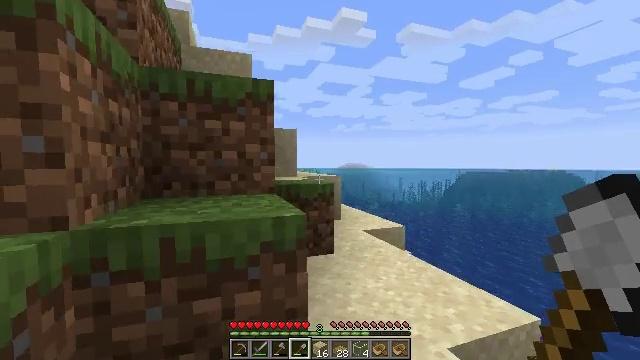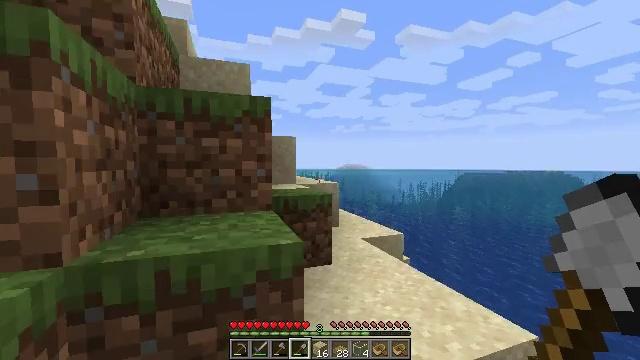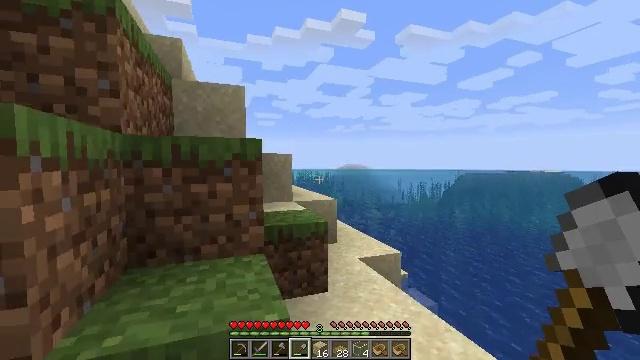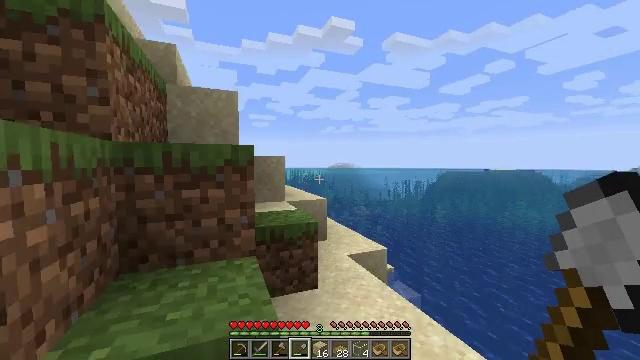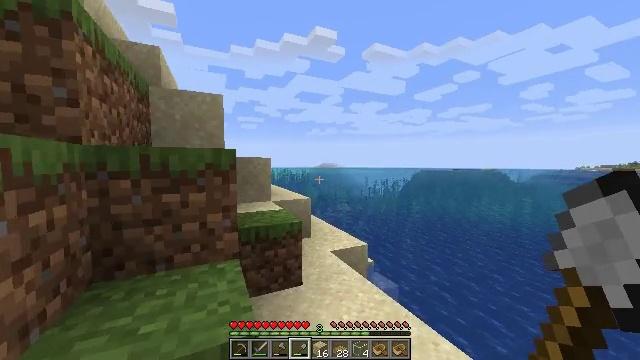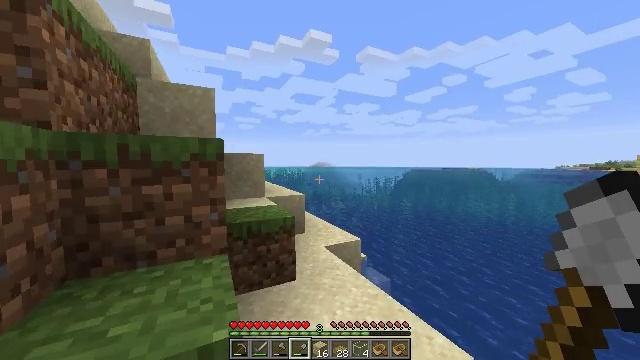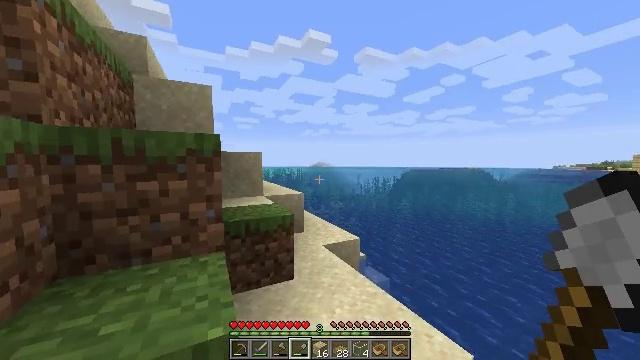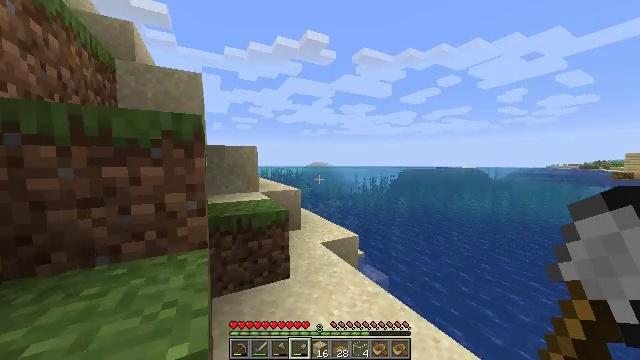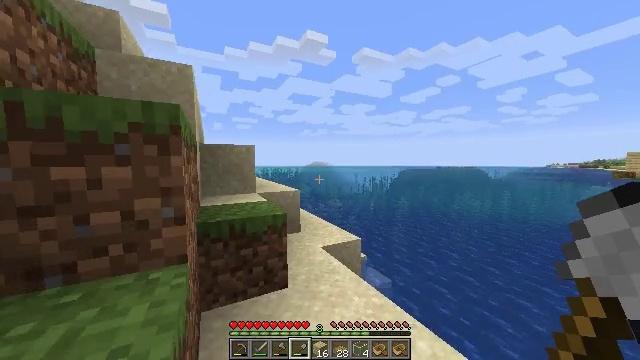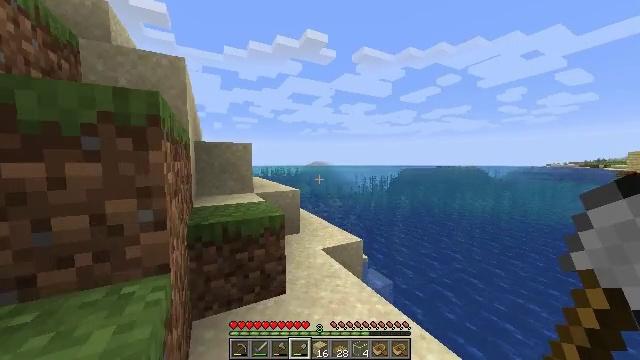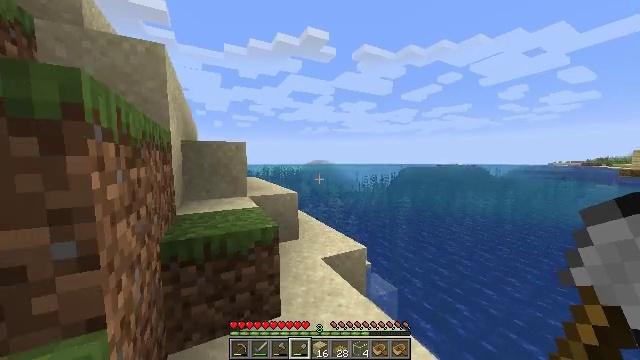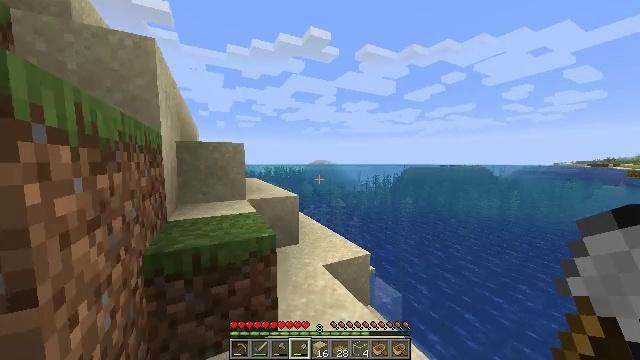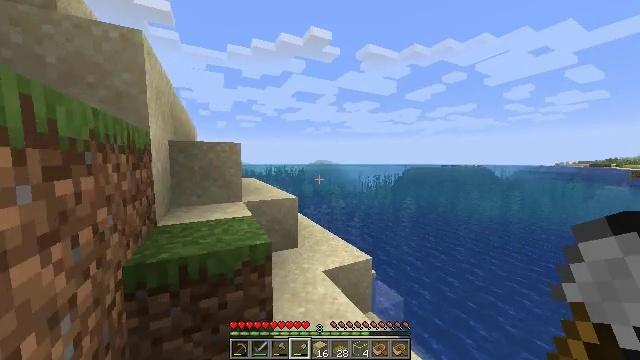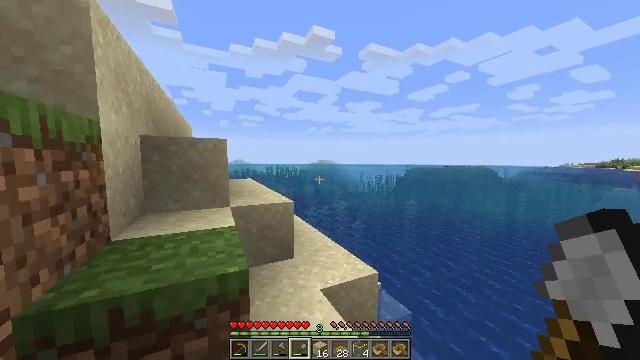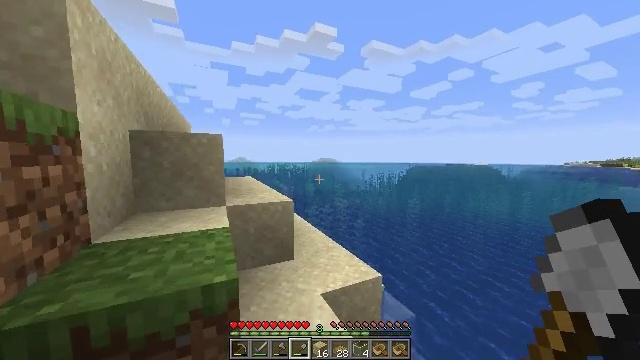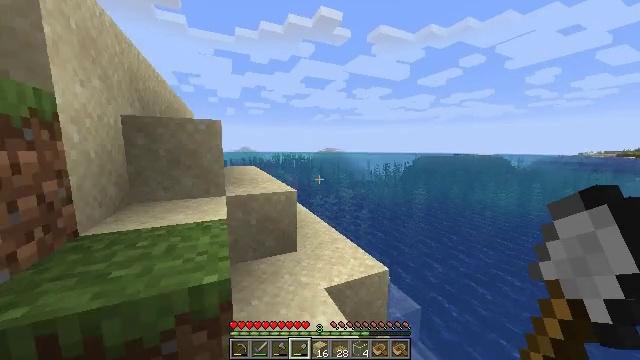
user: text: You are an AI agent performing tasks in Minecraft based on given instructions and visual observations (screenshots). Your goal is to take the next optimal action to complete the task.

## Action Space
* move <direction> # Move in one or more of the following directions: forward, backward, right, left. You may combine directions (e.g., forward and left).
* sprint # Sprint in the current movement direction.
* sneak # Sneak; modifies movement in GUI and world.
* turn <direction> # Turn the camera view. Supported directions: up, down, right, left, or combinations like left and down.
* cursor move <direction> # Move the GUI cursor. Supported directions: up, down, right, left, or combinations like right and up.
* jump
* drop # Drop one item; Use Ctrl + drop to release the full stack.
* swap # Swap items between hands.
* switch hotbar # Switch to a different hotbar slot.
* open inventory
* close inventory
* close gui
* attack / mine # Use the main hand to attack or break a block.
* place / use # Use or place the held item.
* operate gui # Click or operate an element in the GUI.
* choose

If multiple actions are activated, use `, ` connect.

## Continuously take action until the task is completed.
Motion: motion action
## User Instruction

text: Break the existing planks.
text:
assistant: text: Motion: move forward, sprint, jump
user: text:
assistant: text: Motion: move forward, sprint, jump
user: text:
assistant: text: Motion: move forward, sprint, turn right, jump
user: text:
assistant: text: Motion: move forward, sprint, turn right
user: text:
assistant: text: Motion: move forward, sprint, turn right
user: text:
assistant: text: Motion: move forward, sprint
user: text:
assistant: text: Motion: move forward, sprint
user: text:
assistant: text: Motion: move forward, sprint
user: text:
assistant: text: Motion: move forward, sprint
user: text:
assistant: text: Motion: move forward, sprint
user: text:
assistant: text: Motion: move forward, sprint
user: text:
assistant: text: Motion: move forward, sprint
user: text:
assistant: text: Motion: move forward, sprint
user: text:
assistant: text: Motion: move forward, sprint
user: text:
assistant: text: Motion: move forward, sprint, turn left and down
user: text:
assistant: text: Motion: move forward, sprint, turn left and down
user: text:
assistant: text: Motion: move forward, sprint, turn left and down
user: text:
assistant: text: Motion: move forward, sprint, turn down
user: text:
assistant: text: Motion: move forward, sprint
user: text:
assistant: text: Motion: move forward, sprint
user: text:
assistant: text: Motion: move forward, sprint
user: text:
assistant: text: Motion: move forward, sprint
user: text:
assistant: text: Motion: move forward, sprint
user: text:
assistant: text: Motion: move forward, sprint
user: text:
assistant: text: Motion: move forward, sprint
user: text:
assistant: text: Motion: move forward, sprint
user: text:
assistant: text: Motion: move forward, sprint
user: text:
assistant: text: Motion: move forward, sprint
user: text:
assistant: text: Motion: move forward, sprint
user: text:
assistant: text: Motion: move forward, sprint